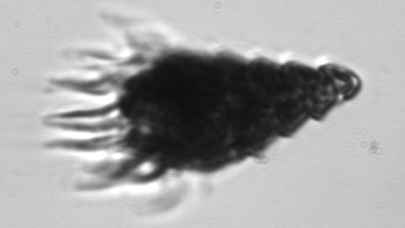
Label: Laboea_strobila